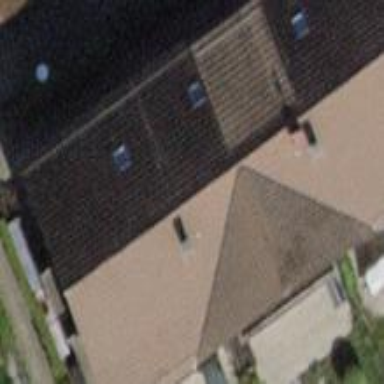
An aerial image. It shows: Gabled roof on building that houses apartments.